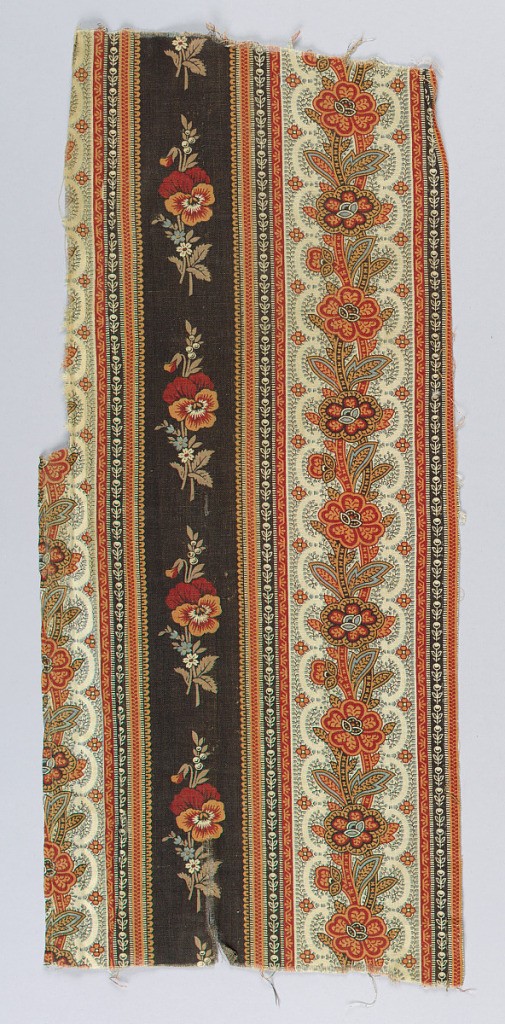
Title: Textile
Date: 19th century
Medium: cotton Technqiue: block printed on plain weave
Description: Two fragments sewn together. Design of stripes and floral motifs in red, orange, blue and brown on natural background.